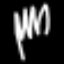
Label: fork